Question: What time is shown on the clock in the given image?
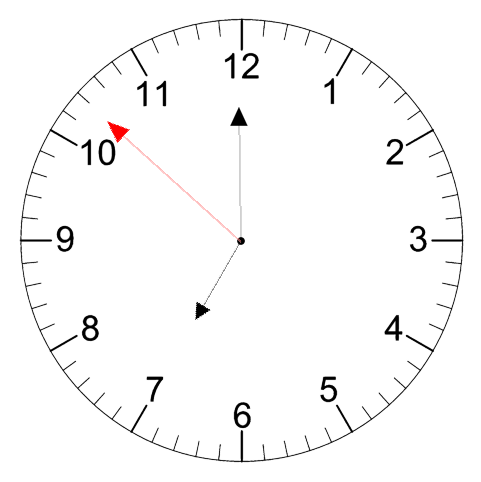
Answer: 06:59:52